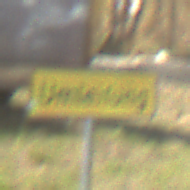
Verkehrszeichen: Umleitungsankuendigung
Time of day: MorningAfternoon
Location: Outdoor (Suburban)
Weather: Clear
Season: NotSpecified
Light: Natural